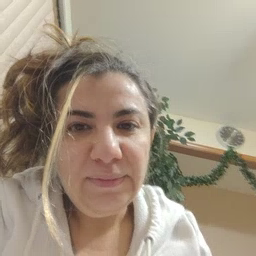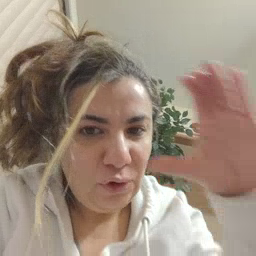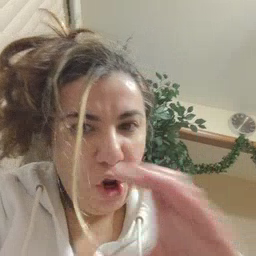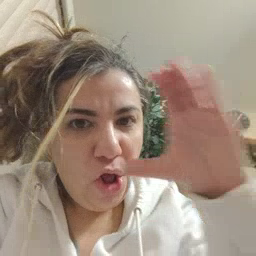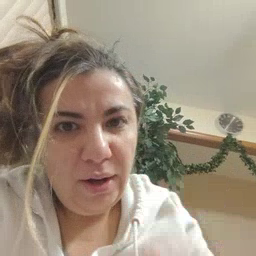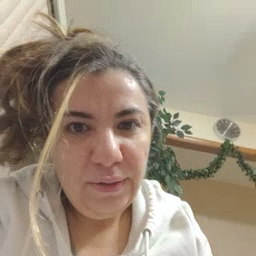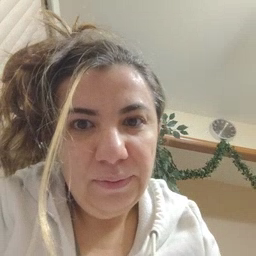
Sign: look